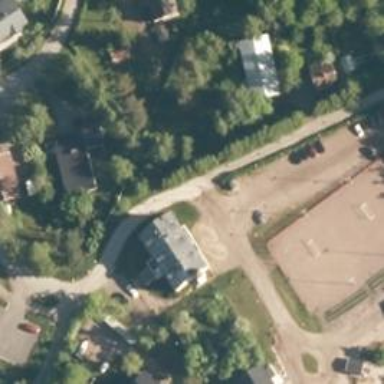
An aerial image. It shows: Community centre known as club home.